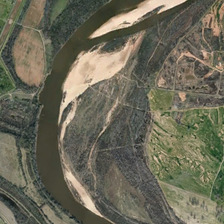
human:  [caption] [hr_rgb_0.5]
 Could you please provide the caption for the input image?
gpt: many green trees are in two sides of a curved river .

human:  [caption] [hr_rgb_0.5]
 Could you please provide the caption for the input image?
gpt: many green trees are in two sides of a curved river .

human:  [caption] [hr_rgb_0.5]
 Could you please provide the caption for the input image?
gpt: many green trees are in two sides of a curved river .

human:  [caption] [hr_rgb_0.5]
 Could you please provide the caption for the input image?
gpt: many green trees are in two sides of a curved river .

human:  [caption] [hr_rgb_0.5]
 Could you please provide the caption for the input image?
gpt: many green trees are in two sides of a curved river .